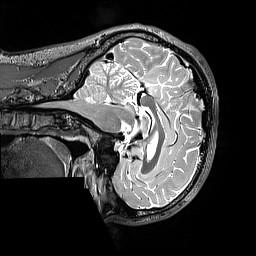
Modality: T2w
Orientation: sagittal
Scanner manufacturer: siemens
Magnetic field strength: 3 T
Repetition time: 3.2 s
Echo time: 0.565 s